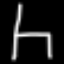
Label: chair